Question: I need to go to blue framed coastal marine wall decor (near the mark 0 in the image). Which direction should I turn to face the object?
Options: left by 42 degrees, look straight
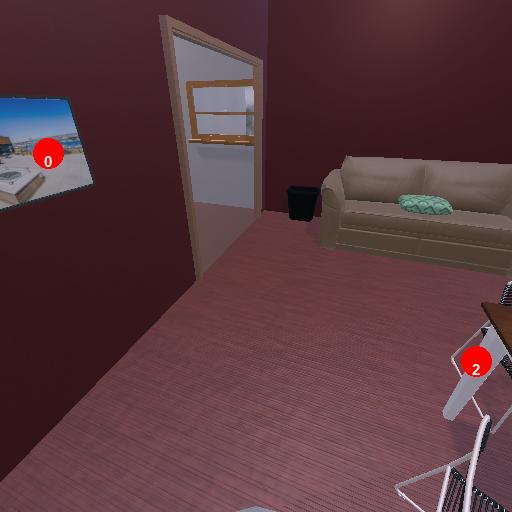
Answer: left by 42 degrees